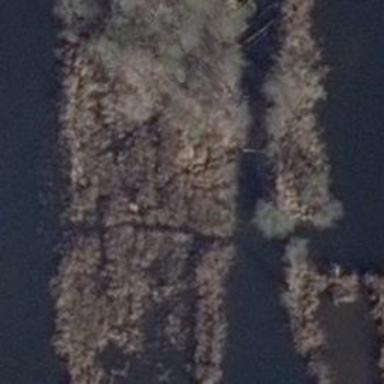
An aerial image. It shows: Swamp in wetland area.